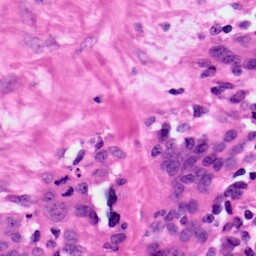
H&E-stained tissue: Ovarian